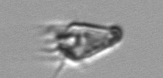
Label: Paratontonia_gracillima